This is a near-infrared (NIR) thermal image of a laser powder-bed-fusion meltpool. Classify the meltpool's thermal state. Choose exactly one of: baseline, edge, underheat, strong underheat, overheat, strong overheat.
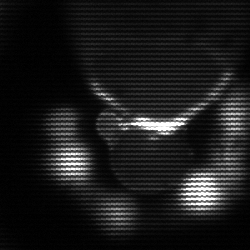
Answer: baseline